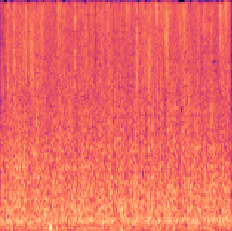
Sound class: Rain